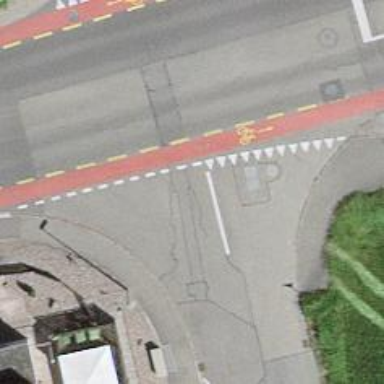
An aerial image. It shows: Unmarked crossing on the road.